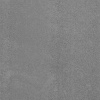
Atmospheric dust classification: dusty